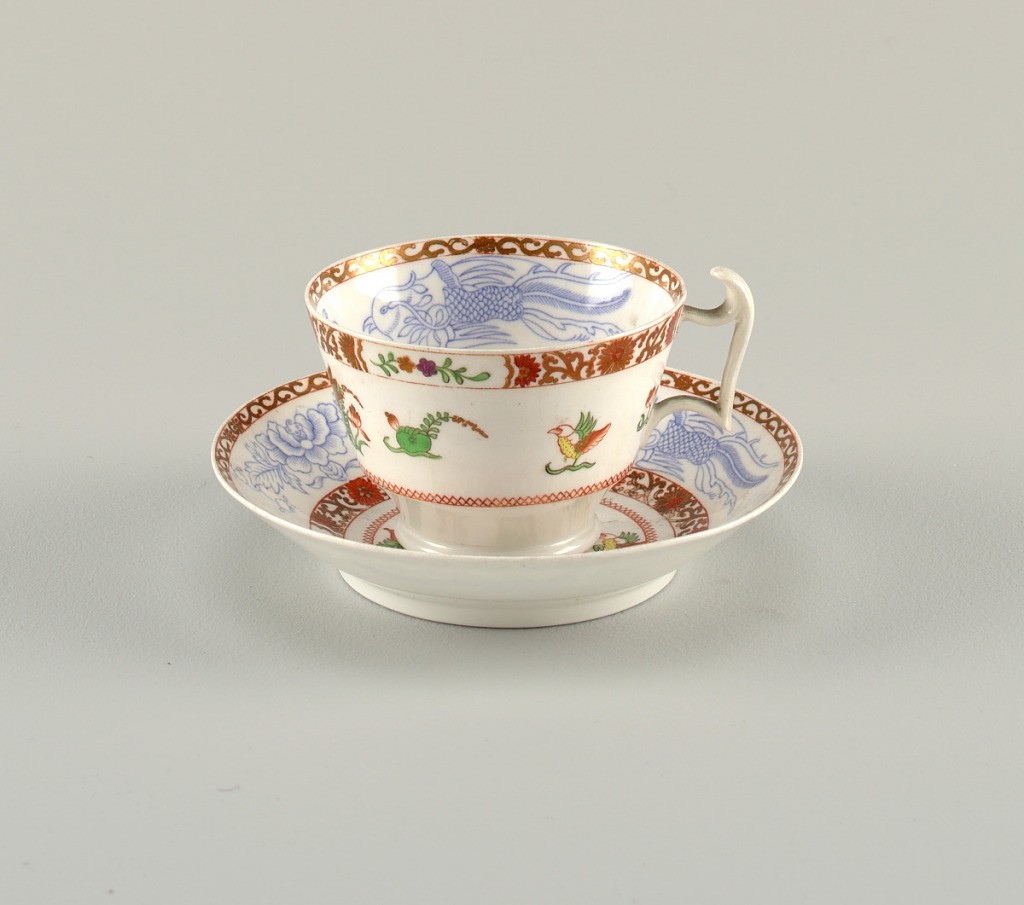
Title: Pair of Cups and Saucers
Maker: Spode Ceramic Works, English, established 1776
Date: late 18th–early 19th century
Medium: porcelain (possibly bone china), vitreous enamel
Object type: cups and saucers
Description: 1953-17-126-a,b: Flaring cup with straight sides. Narrow, circular ...